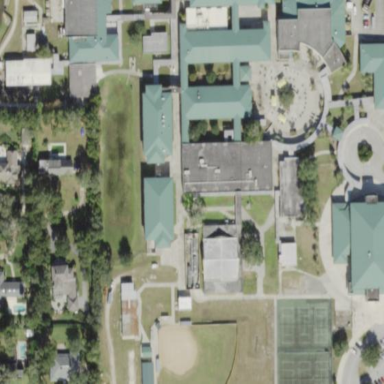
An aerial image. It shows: School.